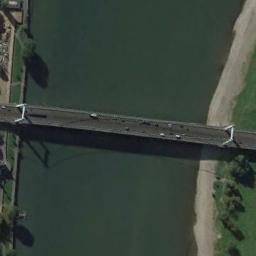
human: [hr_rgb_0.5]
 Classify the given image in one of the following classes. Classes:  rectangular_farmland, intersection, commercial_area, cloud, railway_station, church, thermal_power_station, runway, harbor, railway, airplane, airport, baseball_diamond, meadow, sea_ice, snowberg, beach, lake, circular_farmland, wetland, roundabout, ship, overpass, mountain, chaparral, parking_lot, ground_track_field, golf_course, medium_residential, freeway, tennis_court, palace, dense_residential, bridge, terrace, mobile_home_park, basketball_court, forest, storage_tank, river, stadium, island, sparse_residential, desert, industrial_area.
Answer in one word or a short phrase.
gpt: bridge